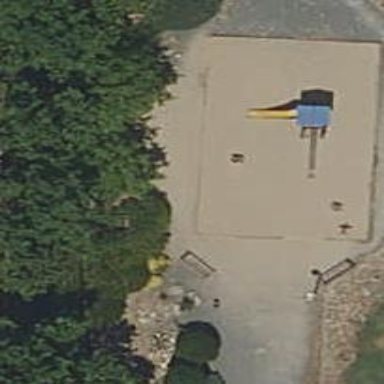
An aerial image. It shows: Playground area for leisure land.